Aerial crown-view tile of a tropical tree (Barro Colorado Island, Panama), acquired 20250715:
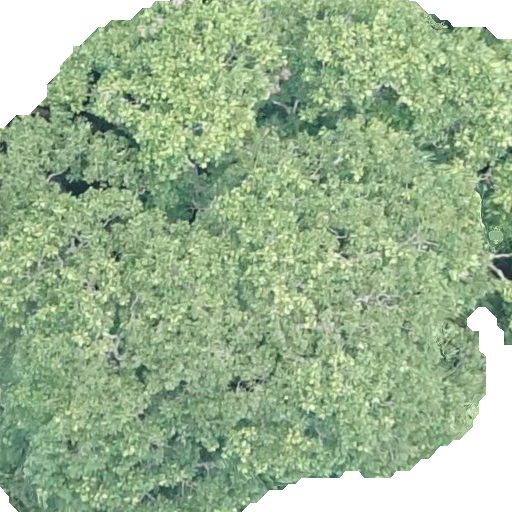
Species: Dipteryx oleifera
GBIF accepted scientific name: Dipteryx oleifera
Crown area: 422.496 m²